Question:
'''
File file = new File("D:\Polycom_Space\WebdriversIEDriverServer_x64_2.53.1\IEDriverServer.exe");
System.setProperty("webdriver.ie.driver",file.getAbsolutePath());
capabilities = DesiredCapabilities.internetExplorer();
capabilities.setCapability(CapabilityType.BROWSER_NAME, "IE");
capabilities.setCapability(CapabilityType.ACCEPT_SSL_CERTS, true);
capabilities.setCapability("requireWindowFocus", true);
driver = new RemoteWebDriver(host, capabilities);
**//grid node configuration is---**
cd Polycom_Space\Java Libraries Server
java -jar selenium-server-standalone-2.53.1.jar -role webDriver -hub http://localhost:4242/grid/register -port 5557 -Dwebdriver.ie.driver=D:\Polycom_Space\Webdrivers
\IEDriverServer_x64_2.53.1\IEDriverServer.exe -browser browserName="internet explorer" -maxInstances=4 -maxSession 1
'''
> org.testng.internal.thread.ThreadExecutionException: org.testng.internal.InvokeMethodRunnable$TestNGRuntimeException: java.lang.RuntimeException: Error forwarding the new session cannot find : Capabilities [{ensureCleanSession=true, acceptSslCerts=true, requireWindowFocus=true, browserName=IE, version=, platform=WINDOWS}]
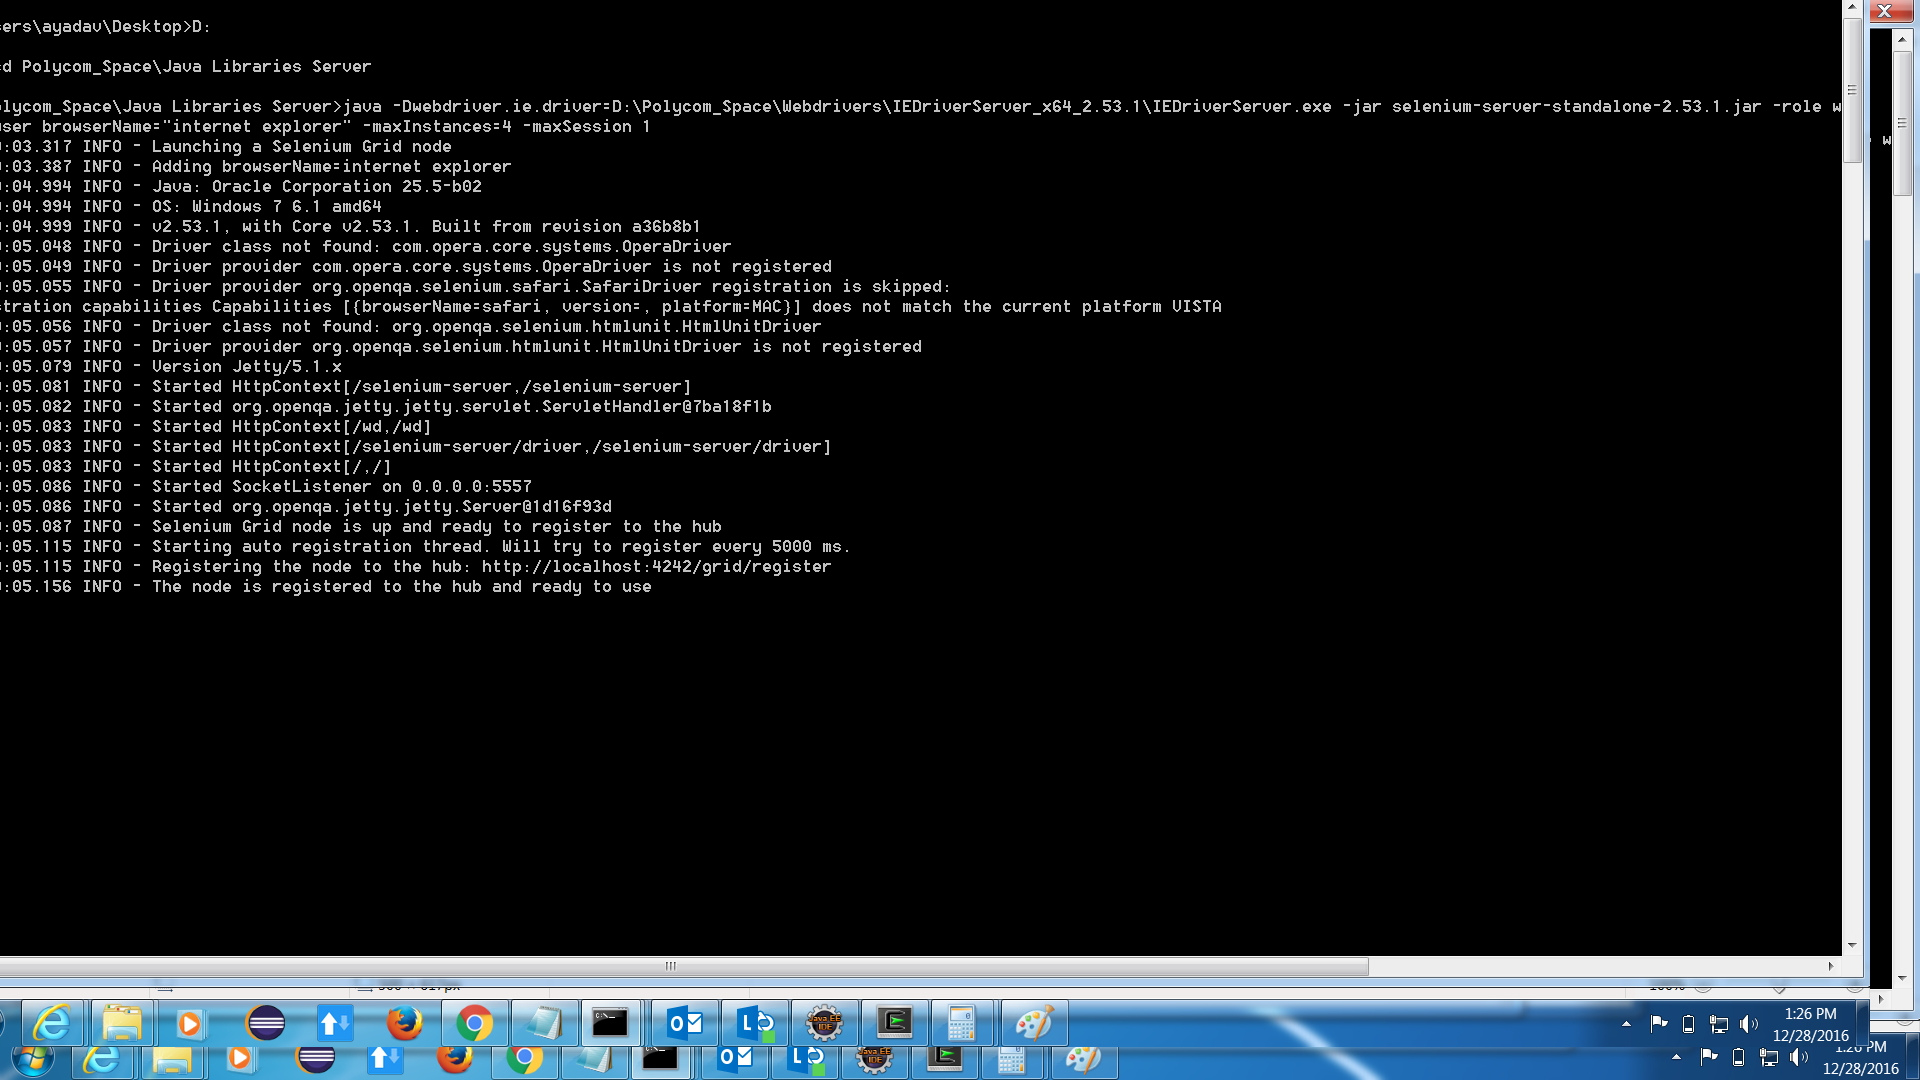
Answer: The -D properties should come before the jarfile (otherwise it is treated as an argument of the application, not an option of the JVM).
From java help, the usage is
'''
java [-options] -jar jarfile [args...]
'''
Try executing it with
'''
java -Dwebdriver.ie.driver=D:\Polycom_Space\Webdrivers\IEDriverServer_x64_2.53.1\IEDriverServer.exe -jar selenium-server-standalone-2.53.1.jar -role webDriver -hub http://localhost:4242/grid/register -port 5557 -browser browserName="internet explorer" -maxInstances=4 -maxSession 1
'''